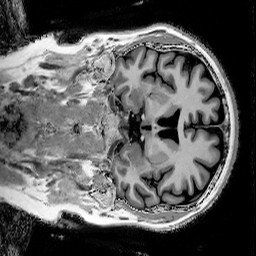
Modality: T1w
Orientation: coronal
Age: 50
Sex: female
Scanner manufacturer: siemens
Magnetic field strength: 3 T
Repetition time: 5 s
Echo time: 0.00298 s